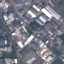
Land use / land cover: Industrial